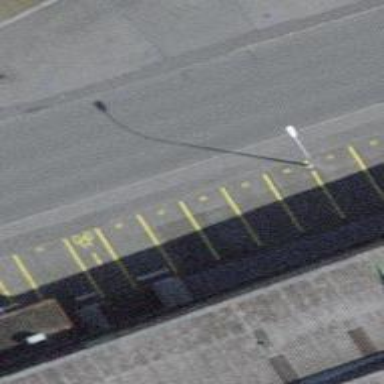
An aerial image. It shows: Charging station.